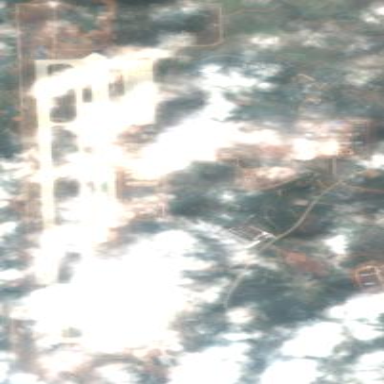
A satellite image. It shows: Military airfield.